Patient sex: M
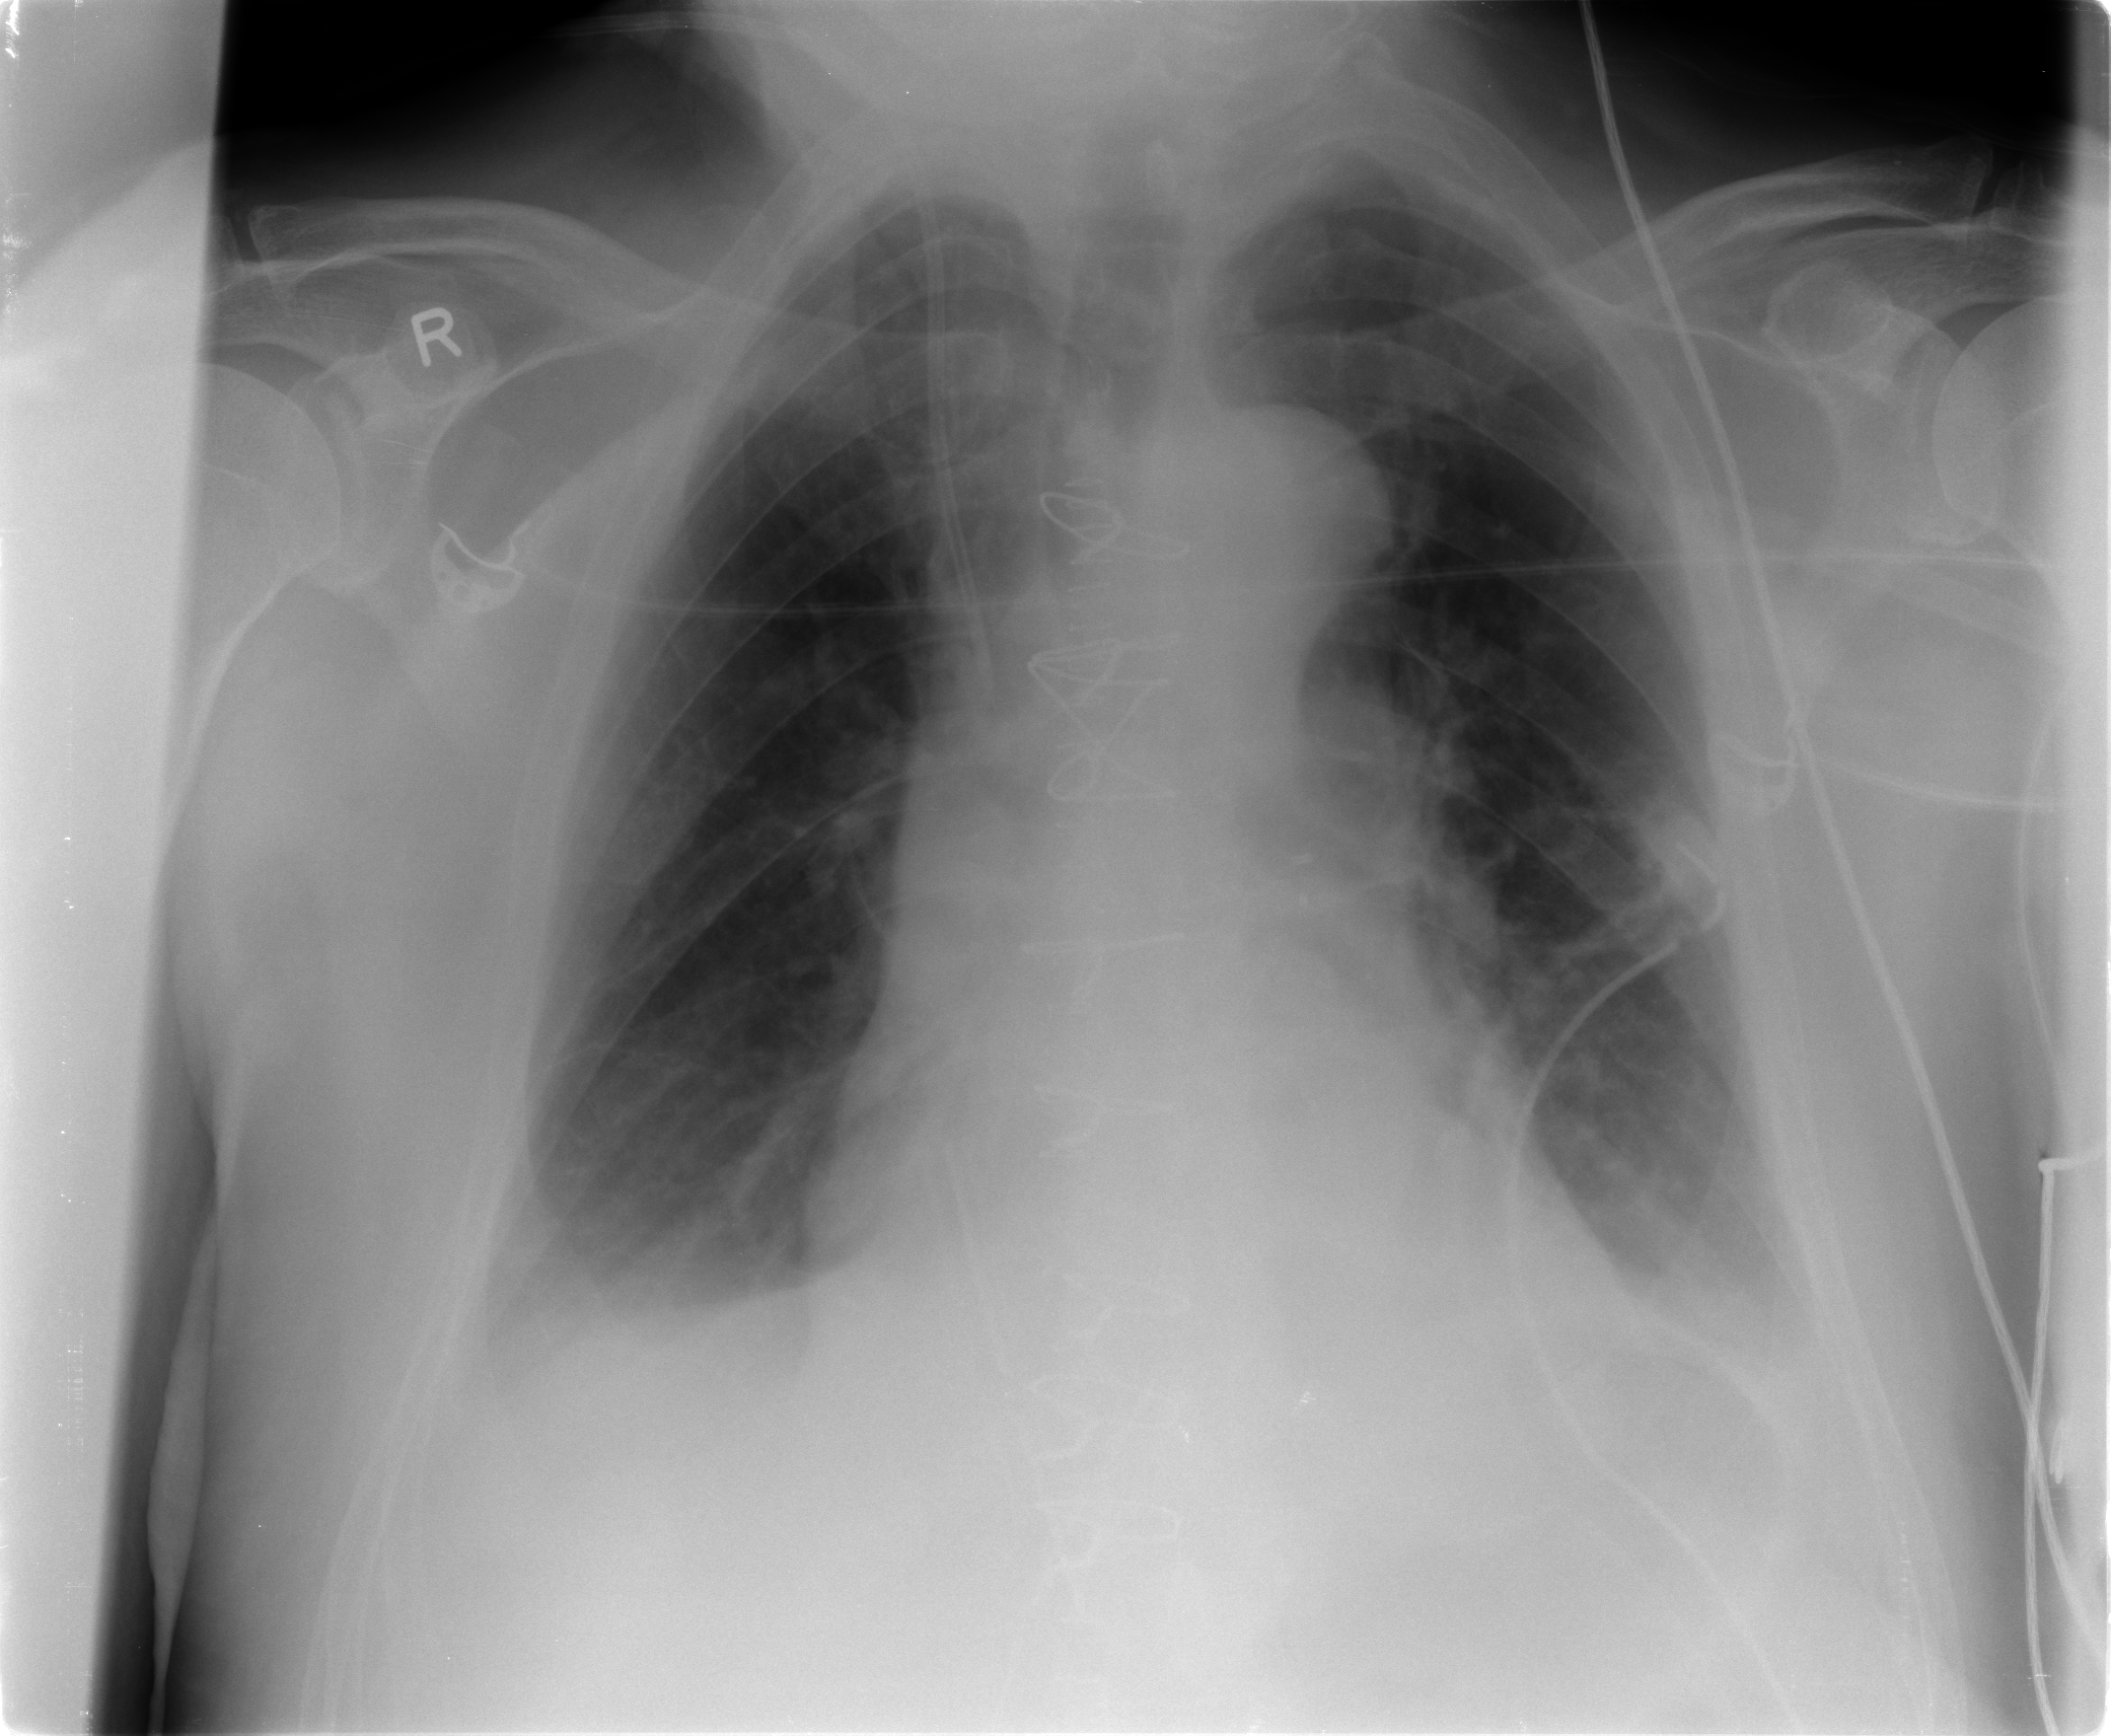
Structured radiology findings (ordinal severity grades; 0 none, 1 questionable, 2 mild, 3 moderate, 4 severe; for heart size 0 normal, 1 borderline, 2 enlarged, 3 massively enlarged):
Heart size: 0
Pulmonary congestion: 0
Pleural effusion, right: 2
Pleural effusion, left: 2
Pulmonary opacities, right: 0
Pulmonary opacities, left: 0
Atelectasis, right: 2
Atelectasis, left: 2